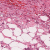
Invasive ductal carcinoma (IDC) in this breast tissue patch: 0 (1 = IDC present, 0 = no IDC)